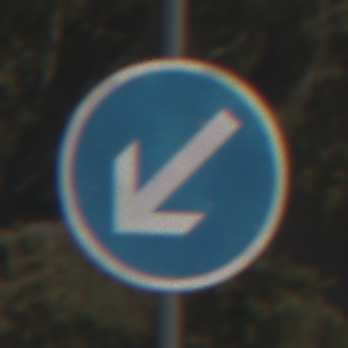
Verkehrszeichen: VorgeschriebeneVorbeifahrtLinks
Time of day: Midday
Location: Outdoor (Nature)
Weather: PartlyCloudy
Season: NotSpecified
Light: Natural